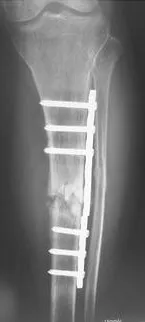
7 months. After surgery.
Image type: radiology (x_ray)